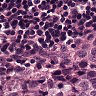
Metastatic tissue present: yes